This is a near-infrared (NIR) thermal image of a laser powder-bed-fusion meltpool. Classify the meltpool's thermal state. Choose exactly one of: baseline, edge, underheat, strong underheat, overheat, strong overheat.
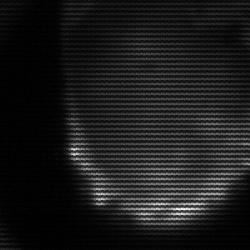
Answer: edge